Question: In the image below is a gray area under my listview and above my button. I want that area to have the same background color (black) as the list.
What seems odd to me is that in the emulator it's black, but on my phone, it's this gray.

I've tried setting the background color of the layout, the list, and the cachecolorhint... no matter what, it stays gray.
Current layout:
'''
<?xml version="1.0" encoding="utf-8"?>
<RelativeLayout xmlns:android="http://schemas.android.com/apk/res/android"
android:layout_width="match_parent"
android:layout_height="match_parent"
android:background="#000000" >
<TextView
android:id="@+id/header"
android:layout_width="fill_parent"
android:layout_height="27dp"
android:layout_alignParentTop="true"
android:layout_gravity="center|center_vertical"
android:gravity="center"
android:textColor="#00ccff"
android:textSize="20dp" />
<TextView
android:id="@+id/horizontalline"
android:layout_width="match_parent"
android:layout_height="2dip"
android:layout_below="@id/header"
android:background="#8b8b8b"
android:paddingBottom="2dip"
android:paddingTop="2dip" />
<Button
android:id="@+id/AddButton"
android:layout_width="match_parent"
android:layout_height="35dp"
android:layout_alignParentBottom="true"
android:layout_gravity="center"
android:gravity="center|top"
android:textSize="12dp" >
</Button>
<ListView
android:id="@id/android:list"
android:layout_width="match_parent"
android:layout_height="0dp"
android:layout_below="@id/horizontalline"
android:background="#000000"
android:cacheColorHint="#000000"
android:layout_above="@id/AddButton"
android:drawSelectorOnTop="false"
android:listSelector="@android:color/transparent" />
<TextView
android:id="@android:id/empty"
android:layout_width="match_parent"
android:layout_height="match_parent"
android:layout_below="@id/header"
android:gravity="center" />
</RelativeLayout>
'''
Any help appreciated.
To be clear, I have no problem with the list when it fills the screen, it's when there's only a few items that don't fill the screen I get this gray background... I would much prefer it be the same black background as the list.
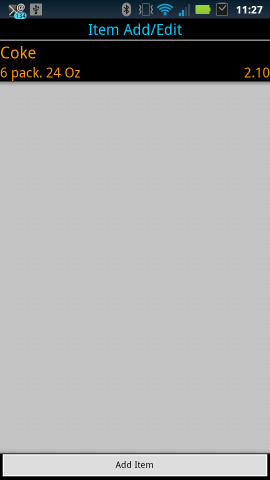
Answer: Looking at your screenshot, it looks like your phone is a Motorola running 2.3+ (Droid 3?).
I've seen the same "feature" on some Motorola phones.
Check <URL> for a complete answer.
Basically, add on your 'ListView' XML attributes 'android:overScrollFooter="#000000"'.
It only works for 2.3+ devices, so you'd rather put it in a style in 'res/values-v10/styles.xml':
'''
<style name="MyListView" parent="@android:style/Widget.ListView">
<item name="android:listSelector">@drawable/list_selector</item>
<item name="android:overScrollFooter">#000000</item>
</style>
'''
Then add this to your 'theme.xml':
'''
<style name="MyTheme" parent="android:Theme">
<item name="android:windowBackground">@null</item>
<item name="android:listViewStyle">@style/MyListView</item>
</style>
'''
Finally, apply your custom theme to your activity in your AndroidManifest:
'''
<activity android:name="com.listtest.MainActivity"
android:label="@string/app_name"
android:theme="@style/MyTheme">
'''
I guess you can apply the style directly to the list, without passing by a theme, but this solution will work for all ListViews in your app as soon as you apply it to all your activities in the Manifest.